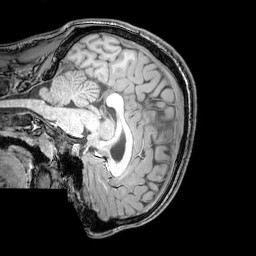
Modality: T1w
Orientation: sagittal
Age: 22
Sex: male
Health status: healthy
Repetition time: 0.081 s
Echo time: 0.037 s